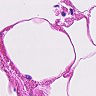
Metastatic tissue present: no